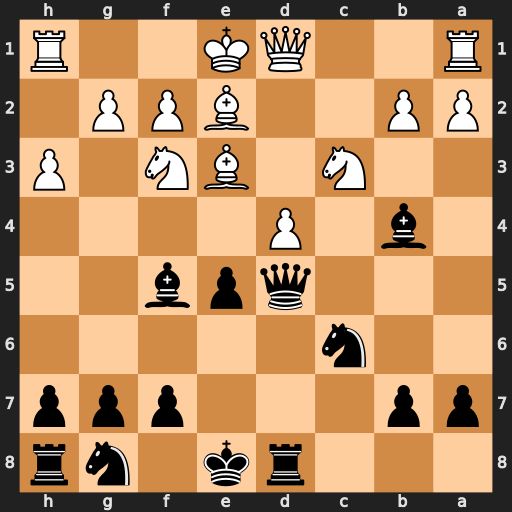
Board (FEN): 3rk1nr/pp3ppp/2n5/3qpb2/1b1P4/2N1BN1P/PP2BPP1/R2QK2R
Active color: b
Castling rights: KQk
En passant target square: -
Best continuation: exd4 Nxd4 Nxd4